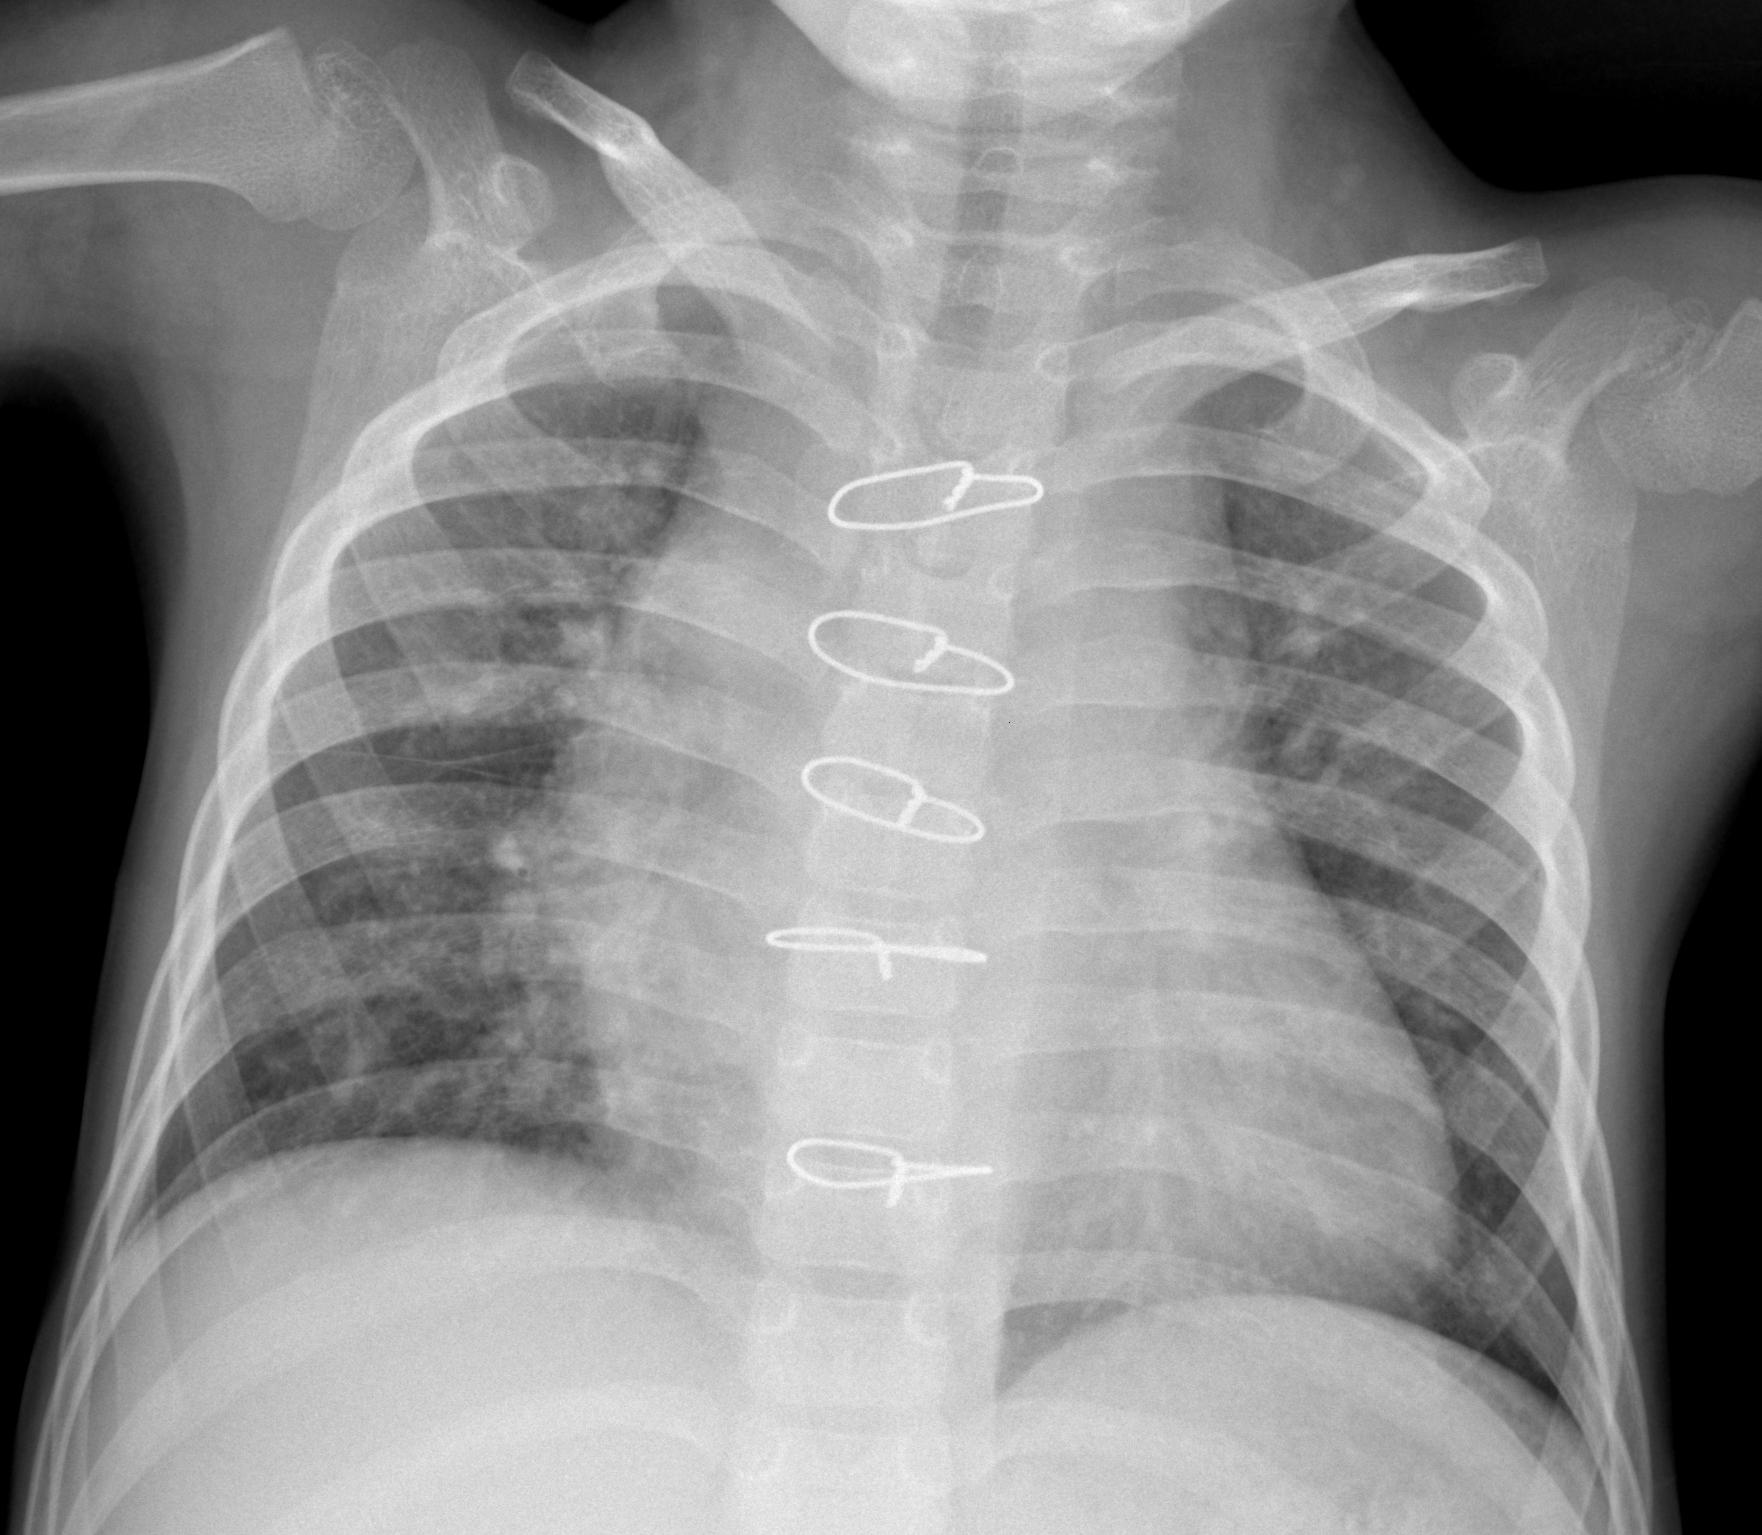
Diagnosis: PNEUMONIA